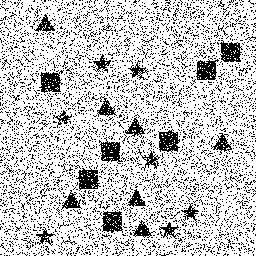
Squares: 7
Triangles: 7
Stars: 7
Total shapes: 21